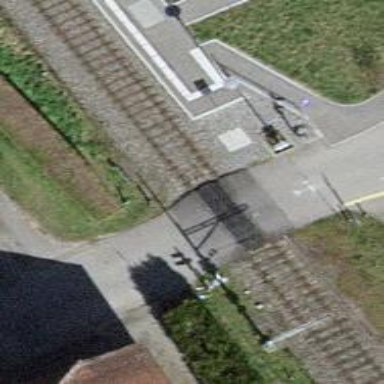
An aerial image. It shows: Level crossing along the railway.